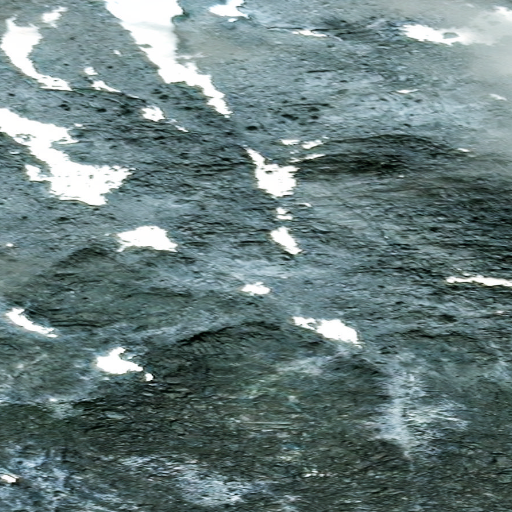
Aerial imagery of gap in Alaska named Akabluak Pass containing only unknown